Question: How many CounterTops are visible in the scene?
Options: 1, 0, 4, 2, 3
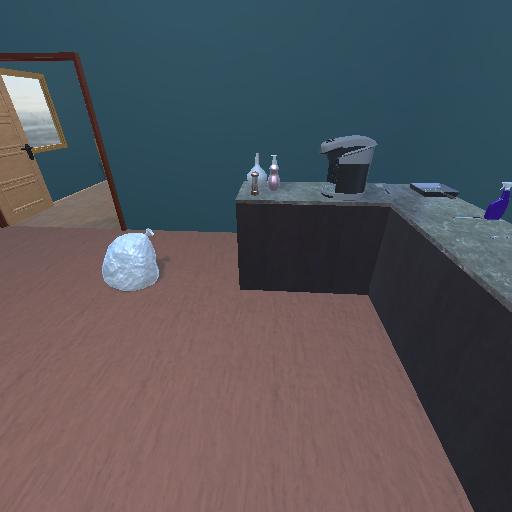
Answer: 1